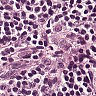
Metastatic tissue present: yes